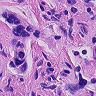
Metastatic tissue present: yes